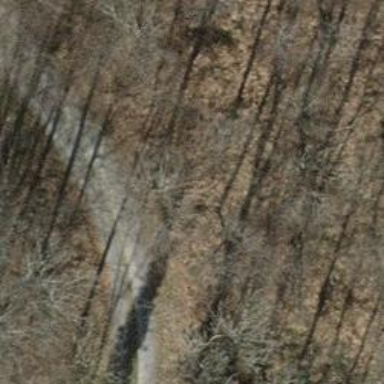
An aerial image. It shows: Compacted grade3 track.